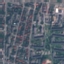
Label: Residential